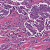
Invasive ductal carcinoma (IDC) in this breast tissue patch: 0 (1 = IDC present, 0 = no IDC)